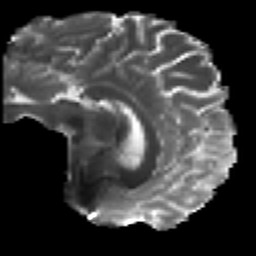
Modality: T2w
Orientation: sagittal
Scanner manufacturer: ge
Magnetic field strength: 3 T
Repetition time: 7.98 s
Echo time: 0.0701 s